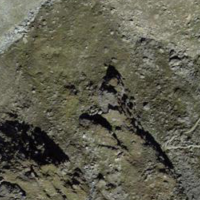
EUNIS habitat code: 48
Species observed at this site:
Saxifraga oppositifolia